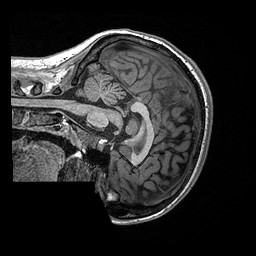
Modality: T1w
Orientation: sagittal
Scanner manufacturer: ge
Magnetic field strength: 3 T
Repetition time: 2.349 s
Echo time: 0.002968 s